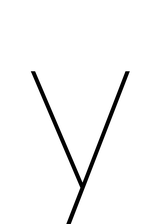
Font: Poppins-Thin